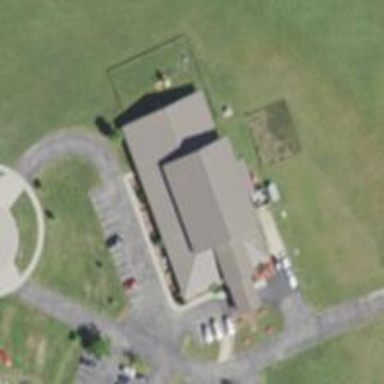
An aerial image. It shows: Building serving as place of worship.